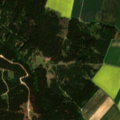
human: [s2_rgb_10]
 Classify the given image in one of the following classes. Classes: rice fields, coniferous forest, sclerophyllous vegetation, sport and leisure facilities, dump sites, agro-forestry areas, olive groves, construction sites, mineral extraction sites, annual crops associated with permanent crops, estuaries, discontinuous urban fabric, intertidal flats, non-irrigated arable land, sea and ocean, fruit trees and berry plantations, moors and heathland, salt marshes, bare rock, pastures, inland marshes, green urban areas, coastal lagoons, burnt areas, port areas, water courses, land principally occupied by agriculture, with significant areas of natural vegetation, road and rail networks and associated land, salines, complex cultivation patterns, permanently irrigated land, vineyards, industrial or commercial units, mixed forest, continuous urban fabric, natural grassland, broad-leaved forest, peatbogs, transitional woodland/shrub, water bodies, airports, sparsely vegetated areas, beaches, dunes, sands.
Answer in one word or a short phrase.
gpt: non-irrigated arable land, coniferous forest